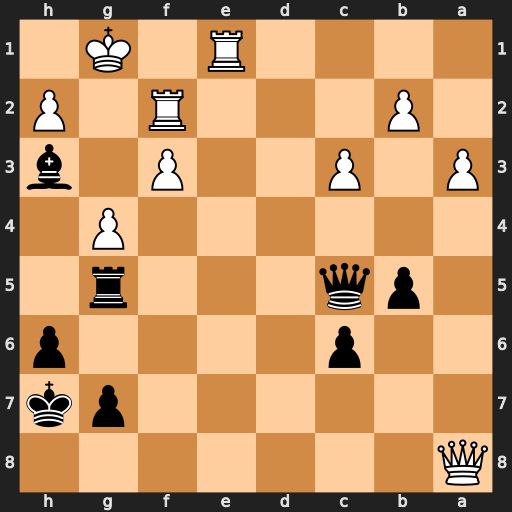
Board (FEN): Q7/6pk/2p4p/1pq3r1/6P1/P1P2P1b/1P3R1P/4R1K1
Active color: b
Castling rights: -
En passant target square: -
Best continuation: Re5 Qe8 Rxe8